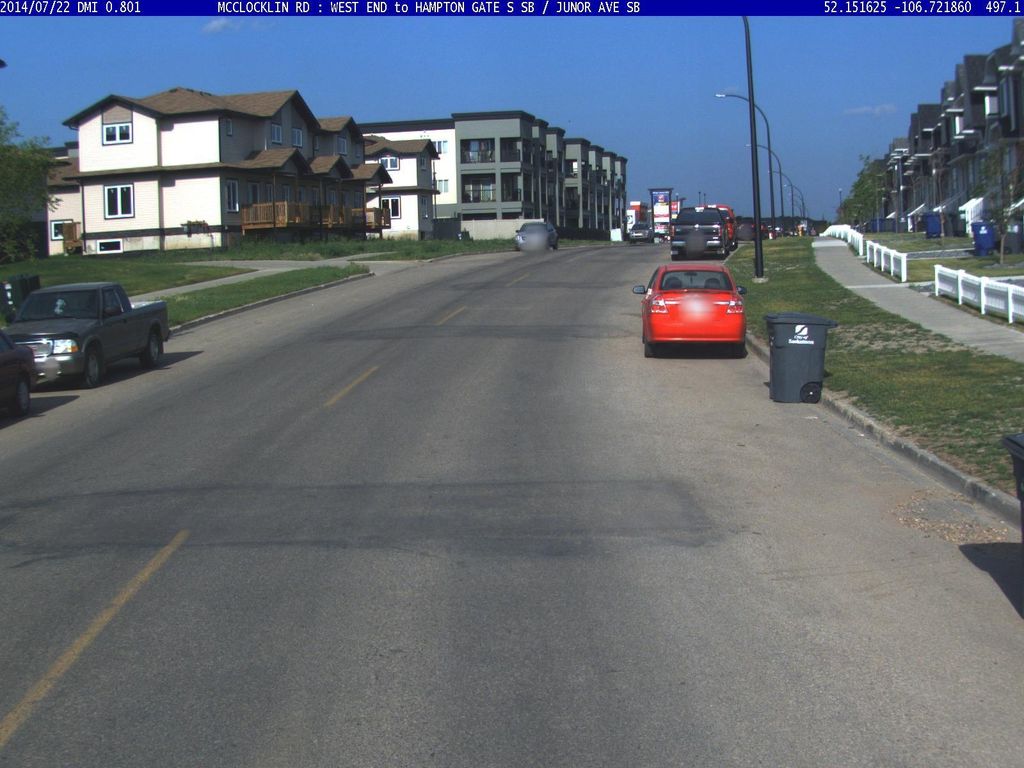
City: saskatoon